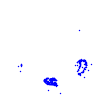
Particle: proton